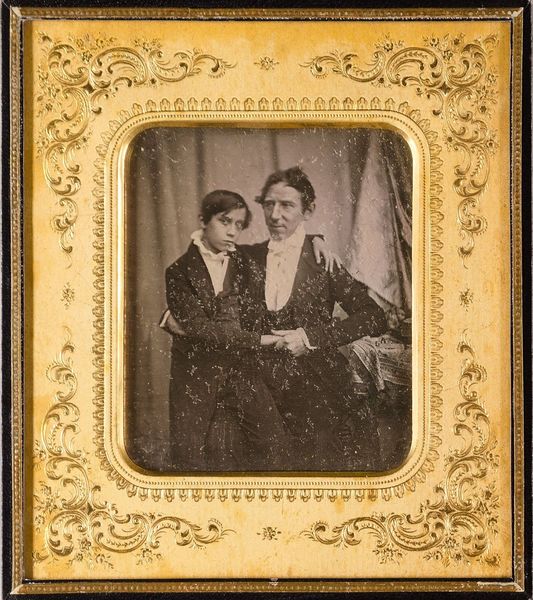
Titel: Der Optiker und Mechaniker Andres Krüß (1791-1848) mit seinem Sohn William Andres (1829-1909)
Künstler: Andres Krüß
Standort: Hamburg
Institution: Museum für Kunst und Gewerbe Hamburg
Schlagwörter: mann, figur, vater, junge, foto, fotografie, photographie, doppelbildnis, doppelportrait, photo, sohn, lichtbild, fotograf, daguerreotypie, optiker, bildwerke, angewandte und bildende kunst, hessische systematik, künstler, porträtfotografie, porträtphotographie, doppelporträt, daguerreotypist